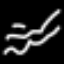
Label: squiggle